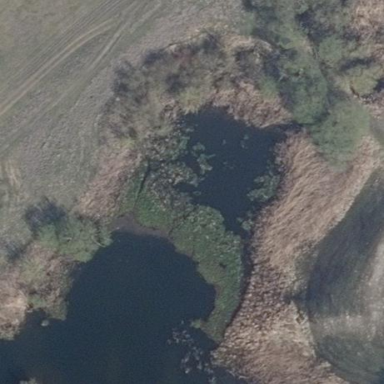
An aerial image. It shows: Wetland area characterized by wet meadow.